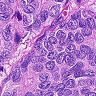
Metastatic tissue present: yes